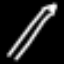
Label: pencil